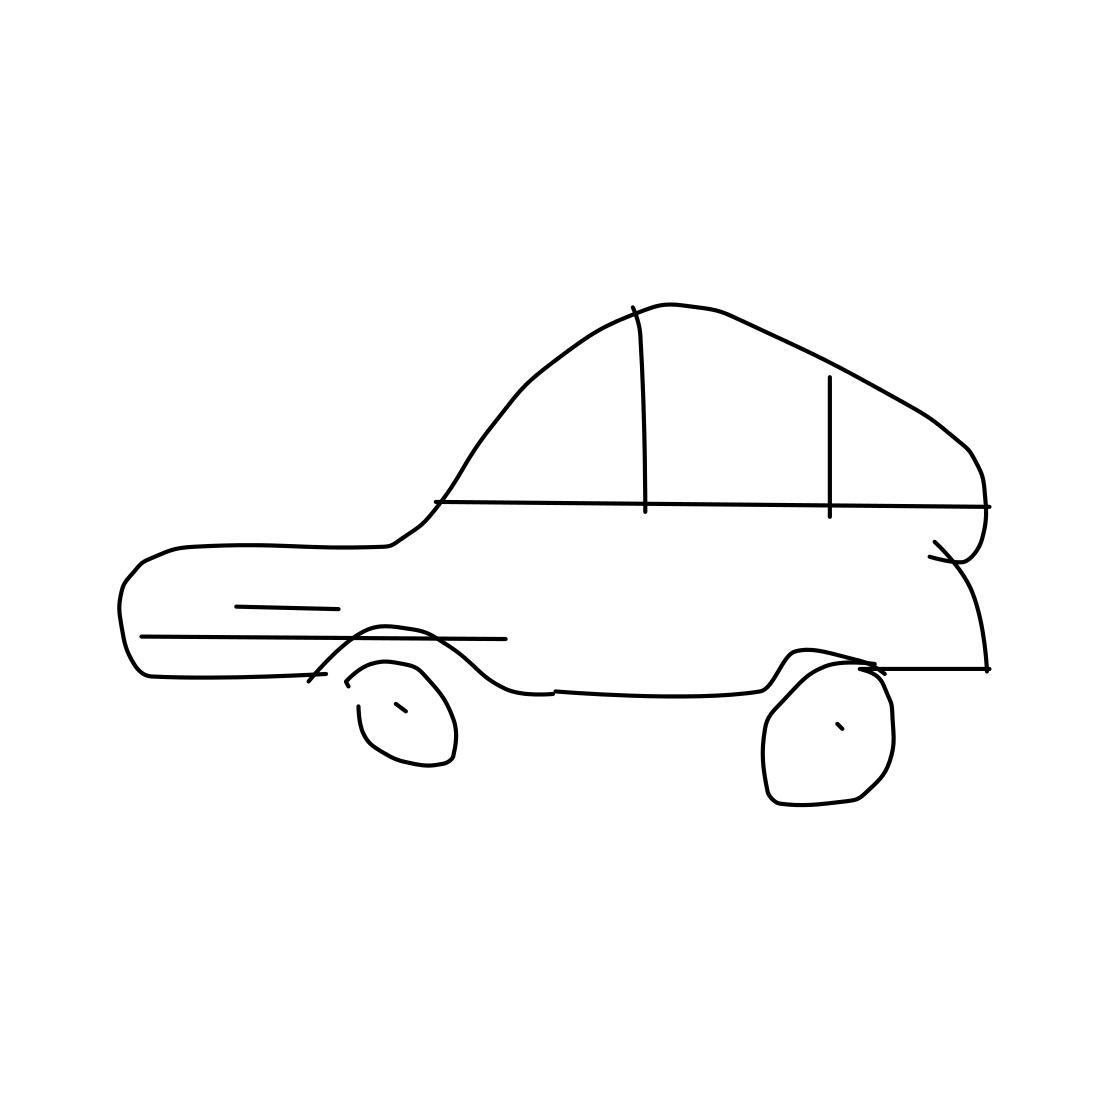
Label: race car